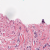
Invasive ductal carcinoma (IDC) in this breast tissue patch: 1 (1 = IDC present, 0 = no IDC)